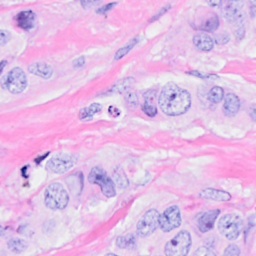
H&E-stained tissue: Breast